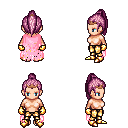
a pixel art fantasy rpg character, female body template, human, light skin, pink tattered cape, gold greaves, pink long topknot hairstyle, bronze tiara, gold gloves, gold boots, four views (front, back, left, right), 2x2 character sprite sheet, small pixel art, hard edges, no anti-aliasing